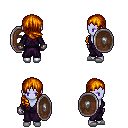
a pixel art fantasy rpg character, female body template, dark elf, purple skin, purple robe, gold greaves, dark blonde right-swept hairstyle, metal gloves, white slippers, shield, four views (front, back, left, right), 2x2 character sprite sheet, small pixel art, hard edges, no anti-aliasing